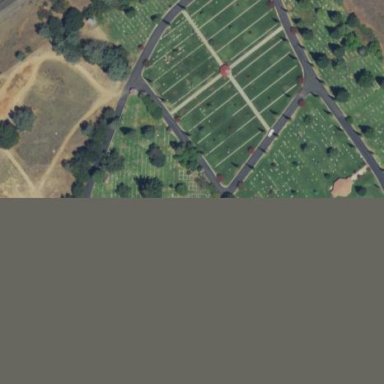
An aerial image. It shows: Cemetery.